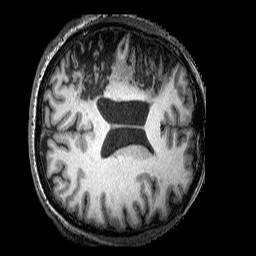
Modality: T1w
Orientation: axial
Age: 49
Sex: male
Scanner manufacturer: siemens
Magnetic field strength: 3 T
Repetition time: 2.25 s
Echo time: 0.00452 s